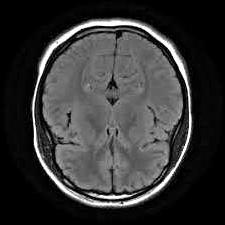
Label: notumor